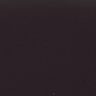
Metastatic tissue present: no